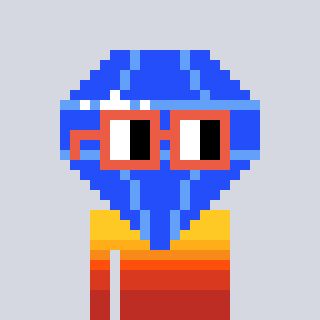
a pixel art character with square orange glasses, a blue diamond-shaped head and a grayscale-colored body on a cool background